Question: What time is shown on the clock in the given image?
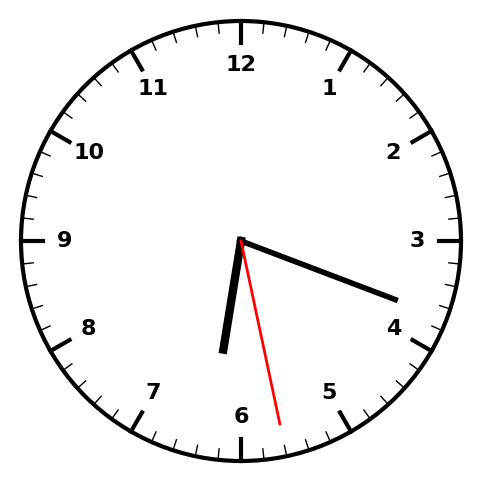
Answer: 06:18:28